Question: When I create an Android app in Eclipse, navigation bar is not displayed in 'activity_main':

Does anyone know how to fix?
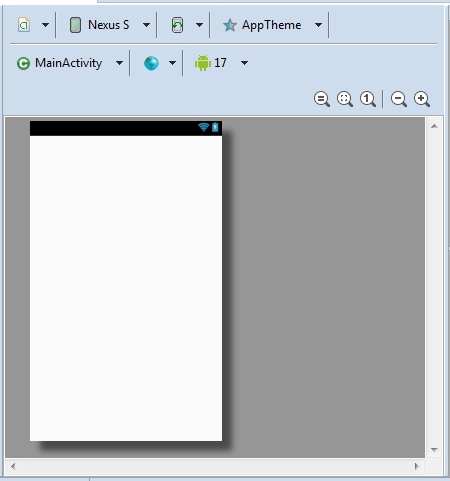
Answer: You have to be sure that your android:theme in the Android manifest is like this:
'''
<style name="AppTheme" parent="Theme.AppCompat.Light.DarkActionBar">
</style>
'''
And since Android 5 actionBar is not used, is recommended to use Toolbar. Your Activity has to extend AppCompatActivity
'''
import android.support.v7.app.AppCompatActivity;
//...
public class MainActivity extends AppCompatActivity {
//...
@Override
protected void onCreate(Bundle savedInstanceState) {
super.onCreate(savedInstanceState);
setContentView(R.layout.activity_main);
Toolbar toolbar = (Toolbar) findViewById(R.id.appbar);
setSupportActionBar(toolbar);
}
}
'''
You can custom the toolbar:
'''
<LinearLayout
xmlns:android="http://schemas.android.com/apk/res/android"
xmlns:tools="http://schemas.android.com/tools"
android:layout_width="match_parent"
android:layout_height="match_parent"
android:orientation="vertical"
tools:context=".MainActivity">
<android.support.v7.widget.Toolbar
xmlns:android="http://schemas.android.com/apk/res/android"
xmlns:app="http://schemas.android.com/apk/res-auto"
android:id="@+id/appbar"
android:layout_height="wrap_content"
android:layout_width="match_parent"
android:minHeight="?attr/actionBarSize"
android:background="?attr/colorPrimary"
android:elevation="4dp"
android:theme="@style/ThemeOverlay.AppCompat.Dark.ActionBar"
app:popupTheme="@style/ThemeOverlay.AppCompat.Light" >
</android.support.v7.widget.Toolbar>
</LinearLayout>
'''